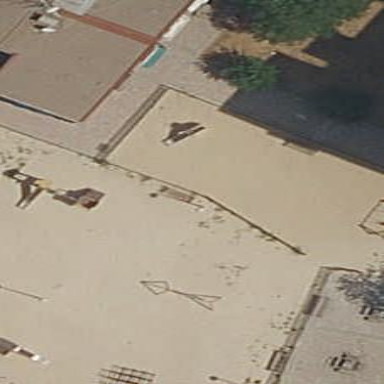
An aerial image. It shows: Playground with kerb barrier.